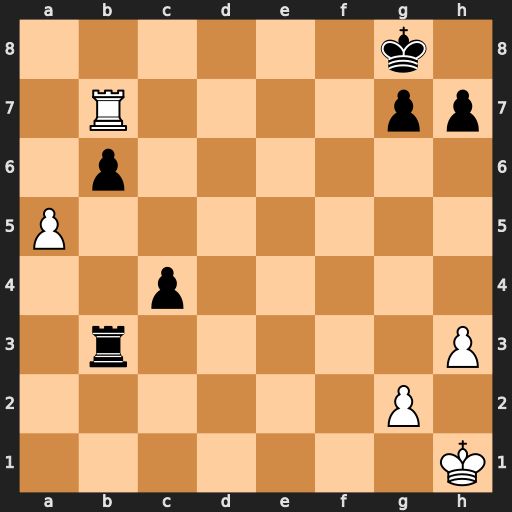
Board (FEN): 6k1/1R4pp/1p6/P7/2p5/1r5P/6P1/7K
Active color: w
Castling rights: -
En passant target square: -
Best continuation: a6 Rb1+ Kh2 Ra1 a7